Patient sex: M
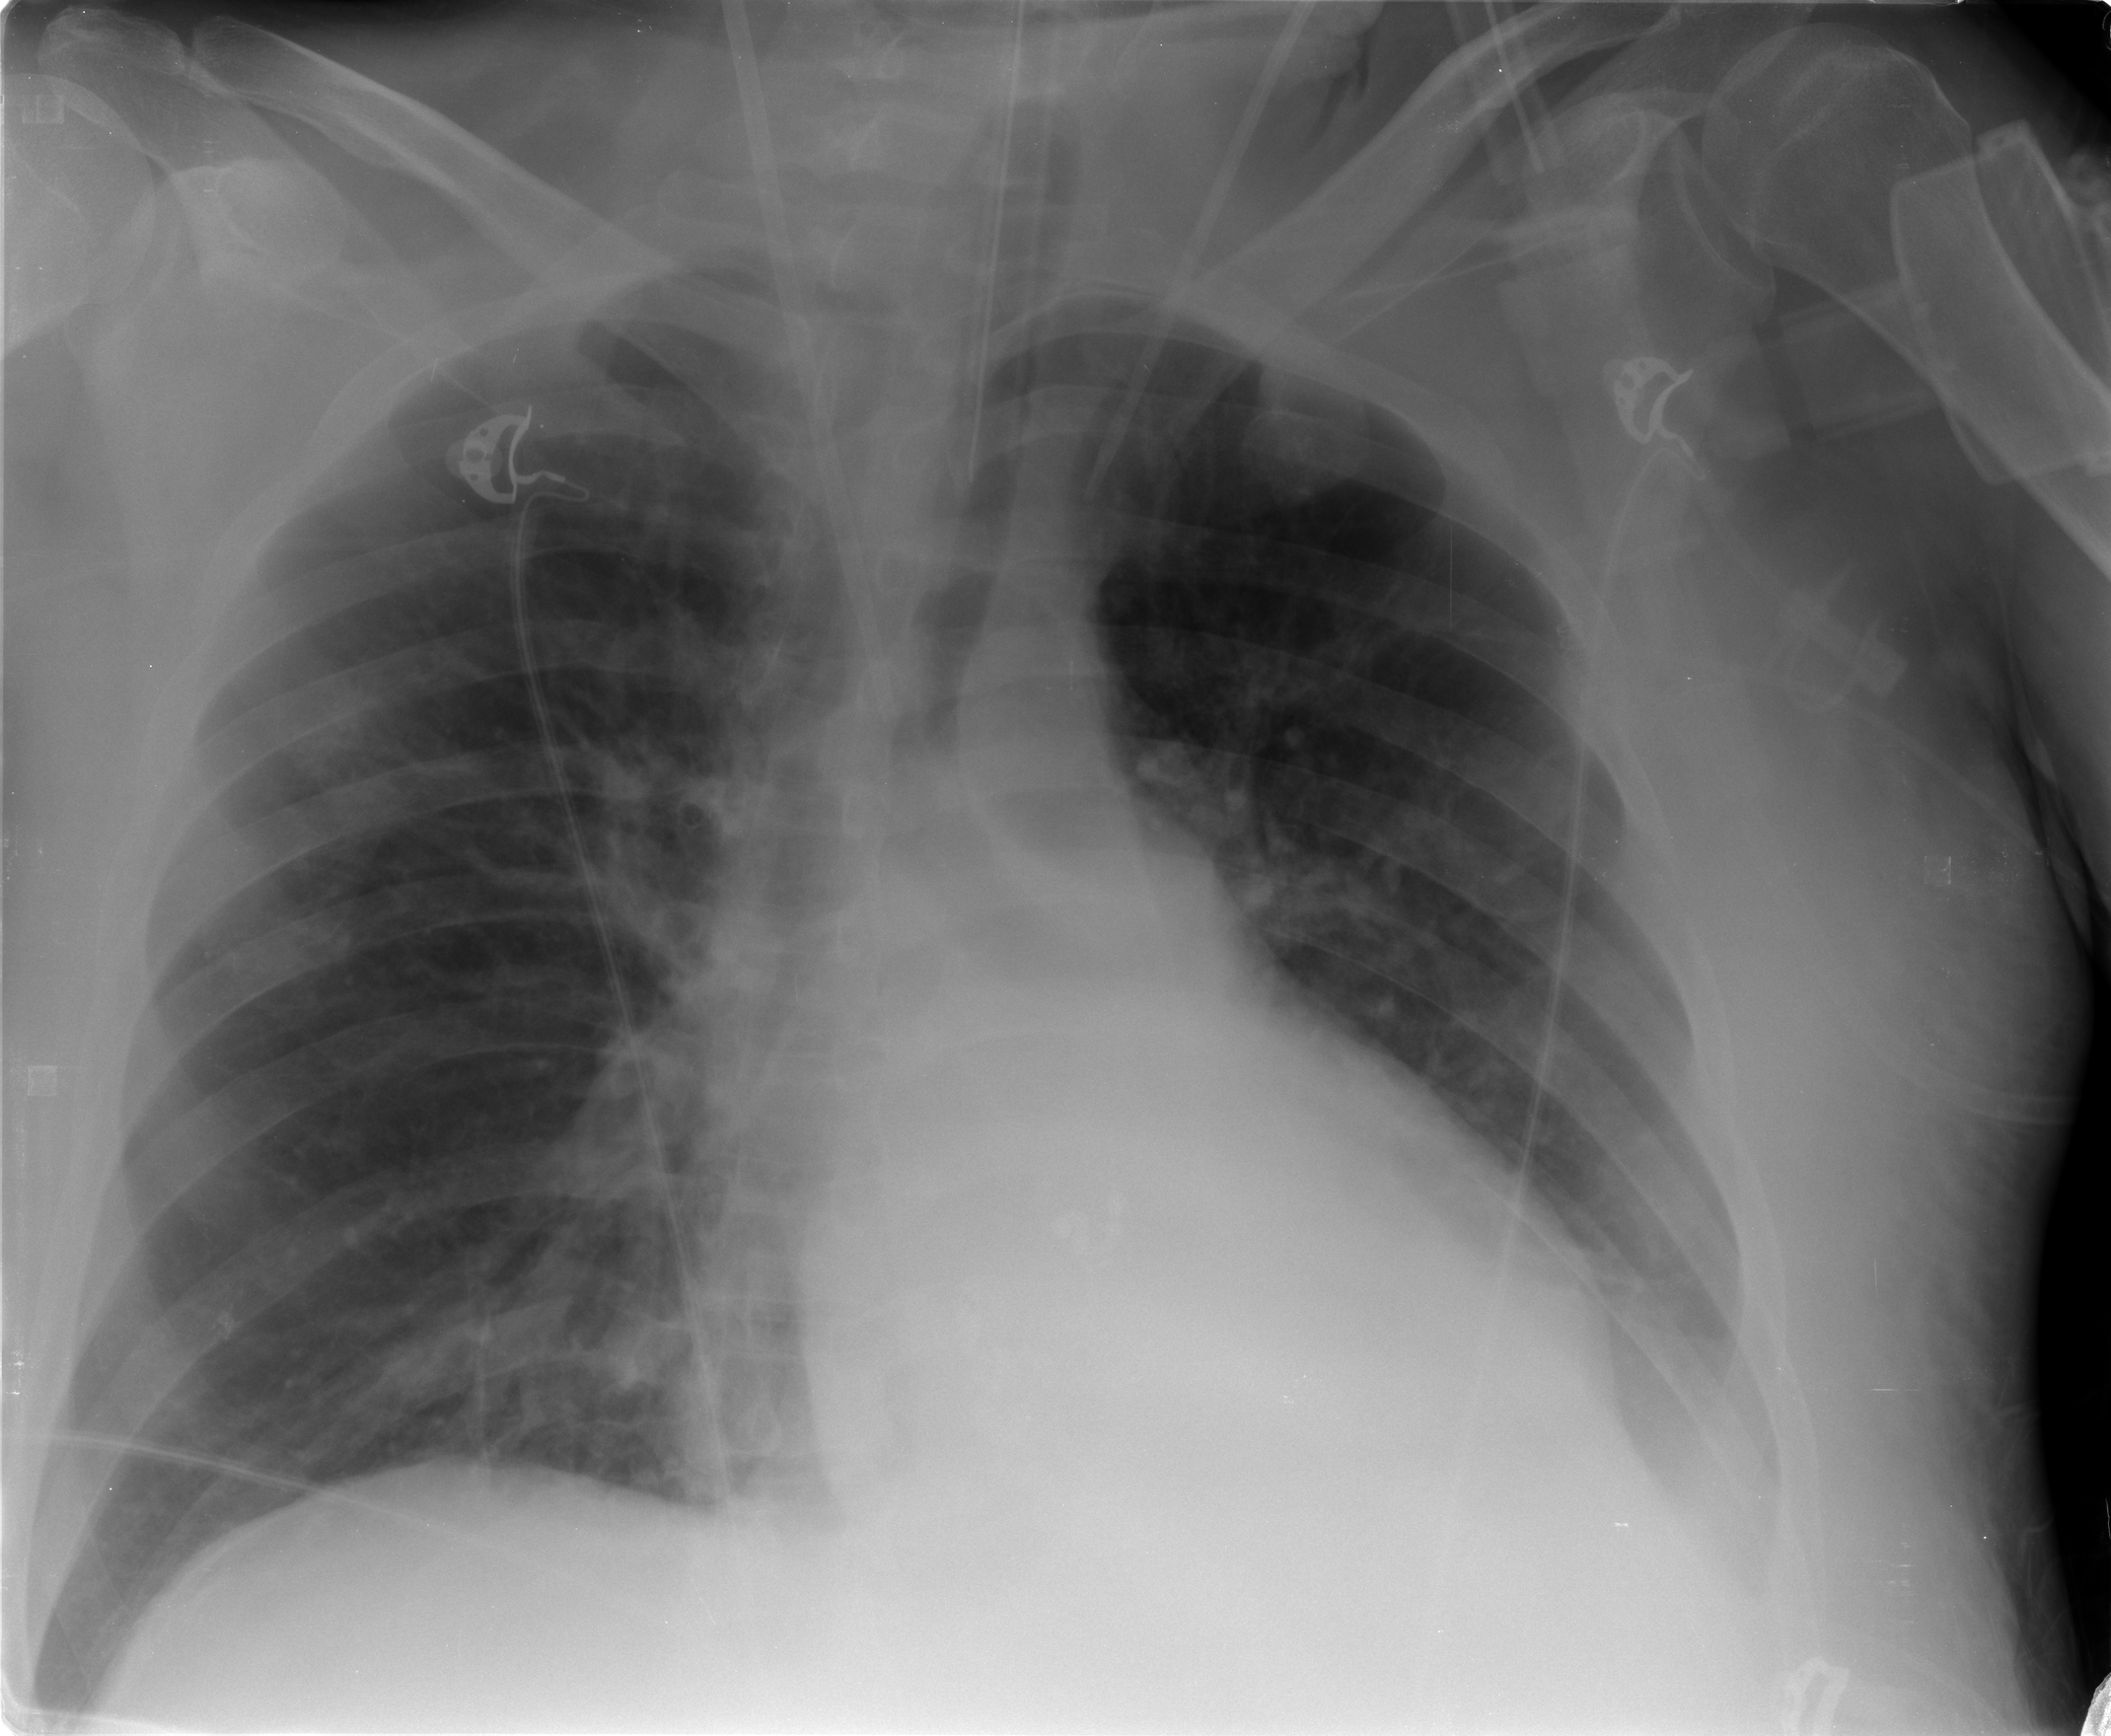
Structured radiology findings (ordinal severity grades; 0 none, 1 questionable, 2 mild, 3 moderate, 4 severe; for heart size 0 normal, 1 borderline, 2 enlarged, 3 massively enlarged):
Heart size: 2
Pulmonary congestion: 2
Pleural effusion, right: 0
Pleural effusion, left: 2
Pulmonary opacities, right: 2
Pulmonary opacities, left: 2
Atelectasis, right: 2
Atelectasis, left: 2